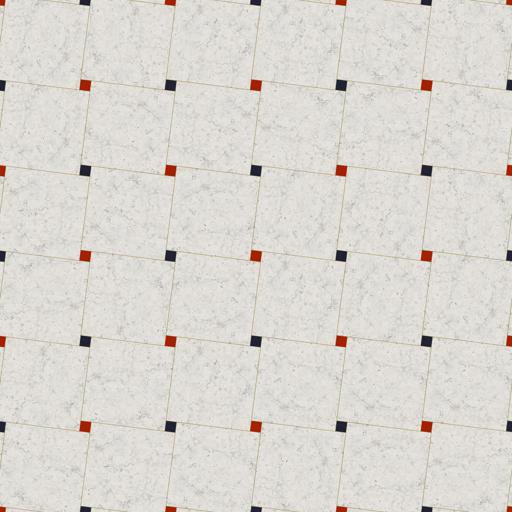
Tags: marble rotated square tiled tiles tilted